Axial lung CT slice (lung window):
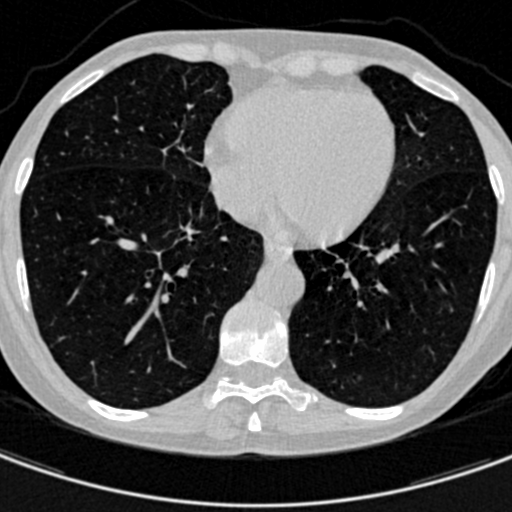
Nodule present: no